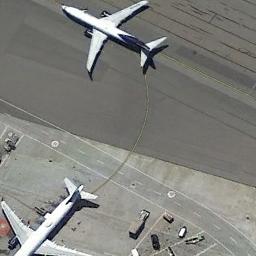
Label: airplane